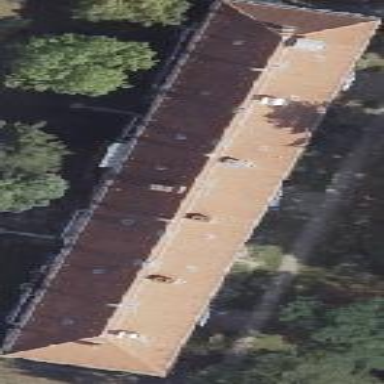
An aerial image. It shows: Hipped roof on apartment building.